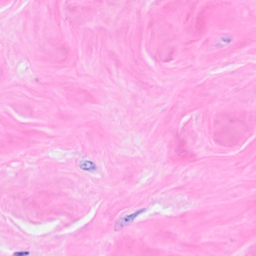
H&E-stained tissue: Breast